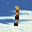
Label: 1